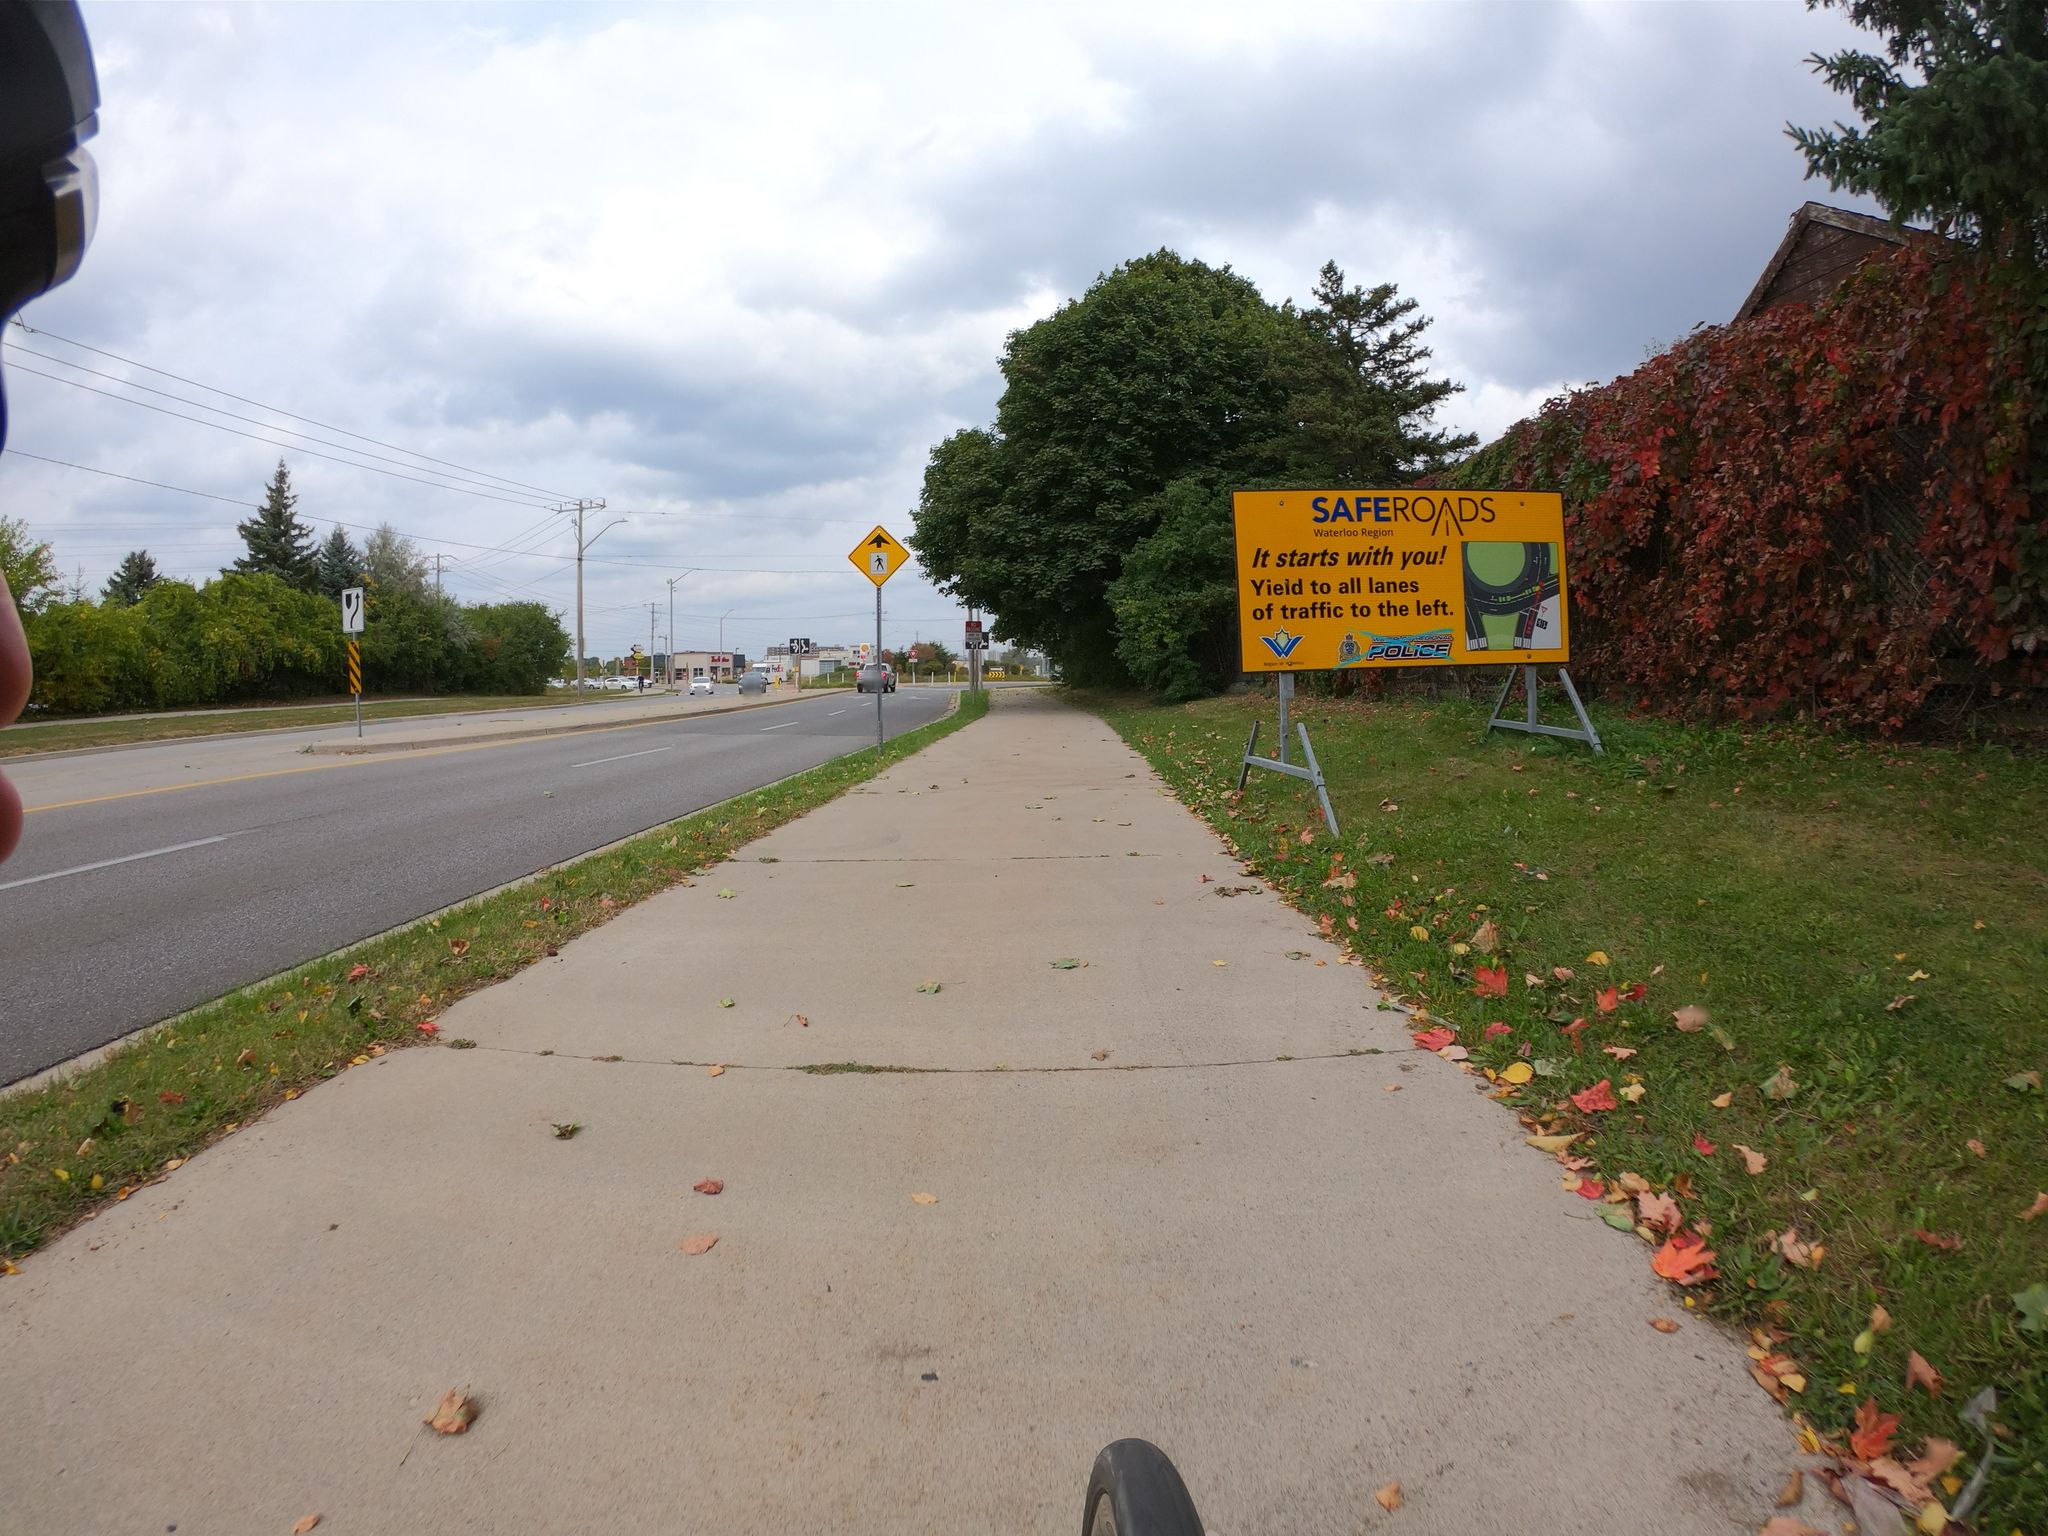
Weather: cloudy
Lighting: day
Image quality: good
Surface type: cycling surface
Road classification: path
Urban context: urban centre
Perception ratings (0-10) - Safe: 7.74, Lively: 5.34, Beautiful: 7.31, Boring: 7.31, Depressing: 0.92, Wealthy: 4.92